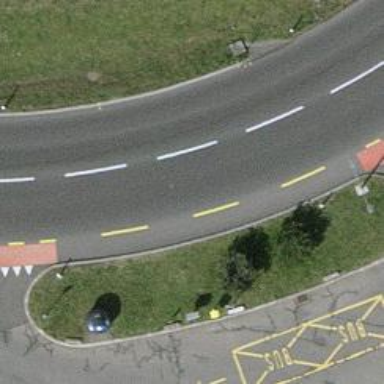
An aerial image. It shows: Bus stop along the road.